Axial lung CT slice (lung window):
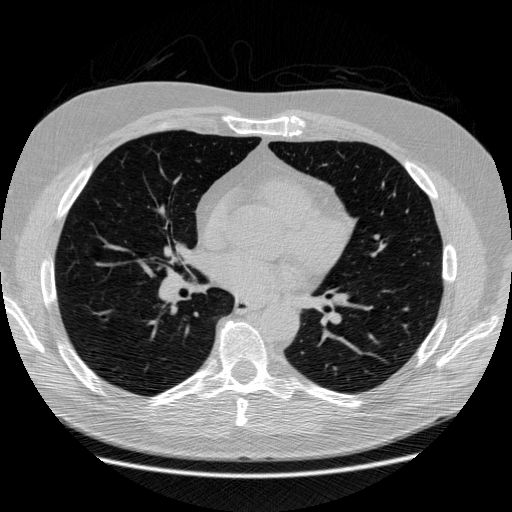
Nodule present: no